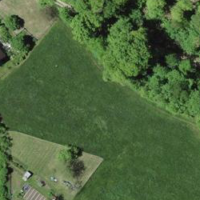
EUNIS habitat code: 52
Species observed at this site:
Campanula trachelium